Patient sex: F
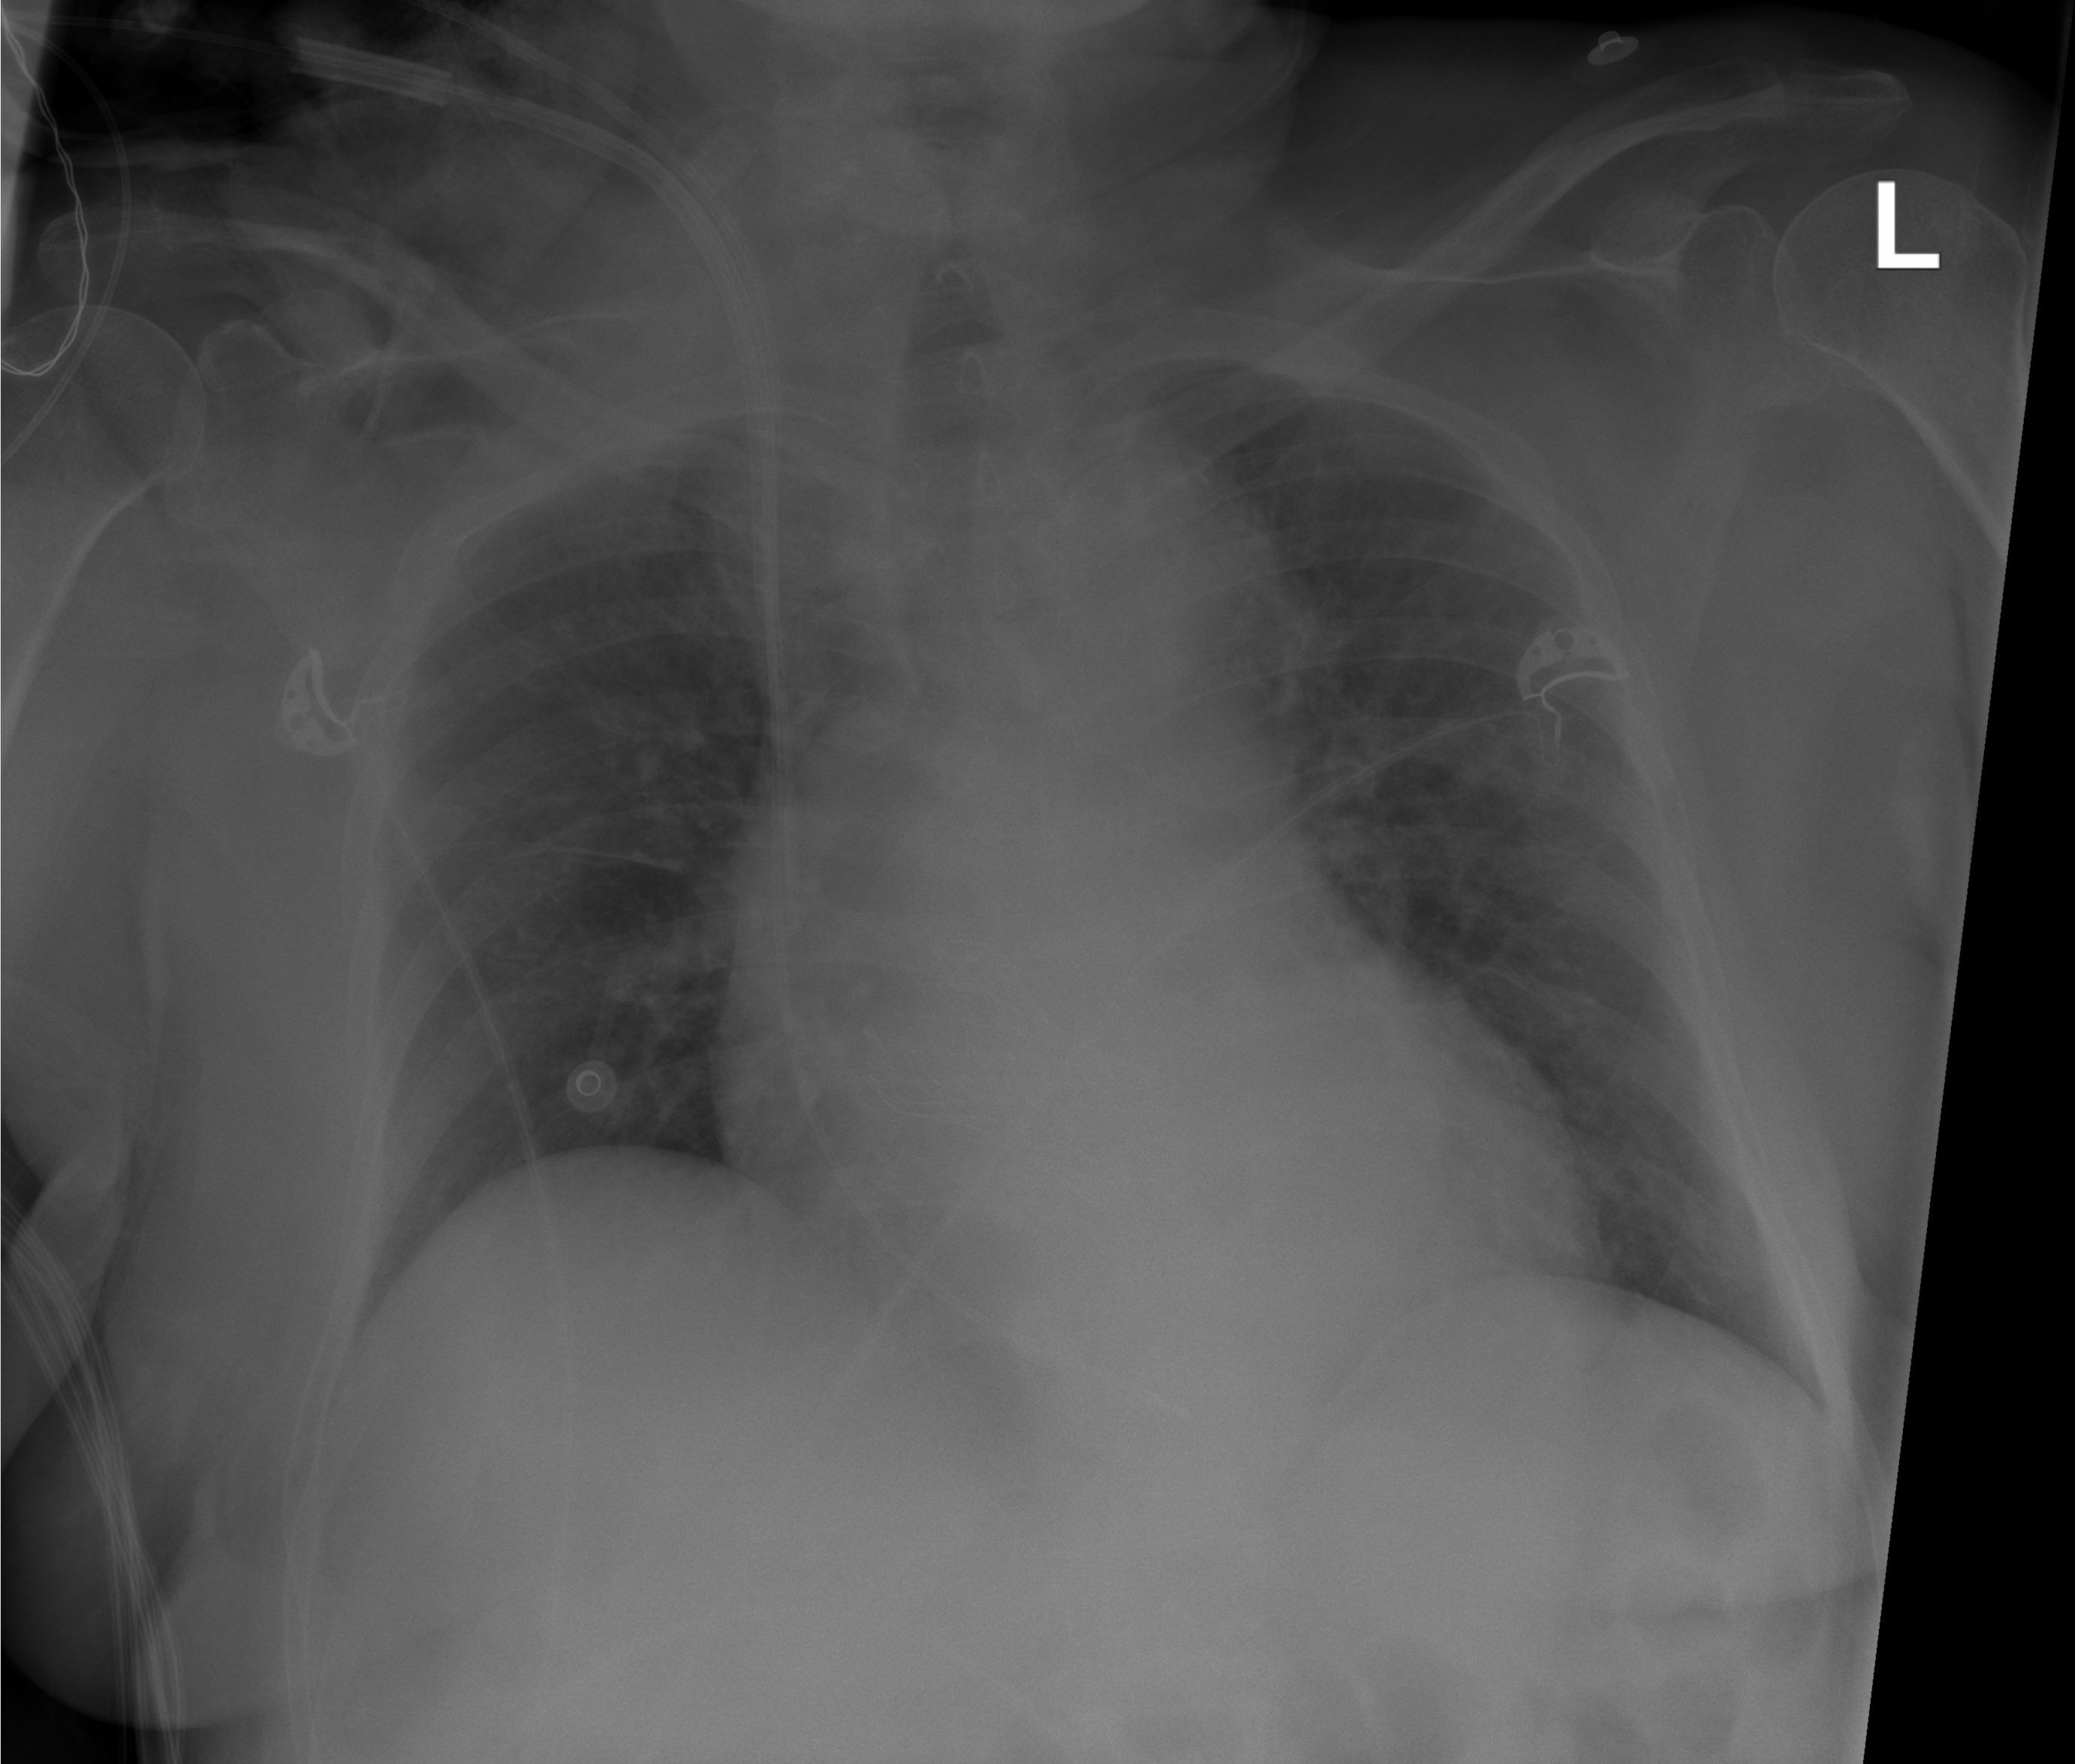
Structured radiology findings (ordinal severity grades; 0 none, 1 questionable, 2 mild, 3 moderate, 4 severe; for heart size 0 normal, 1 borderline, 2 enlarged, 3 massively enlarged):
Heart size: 2
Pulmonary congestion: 2
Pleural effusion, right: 0
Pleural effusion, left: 0
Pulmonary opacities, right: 0
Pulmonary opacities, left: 0
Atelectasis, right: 0
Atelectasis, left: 0